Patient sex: M
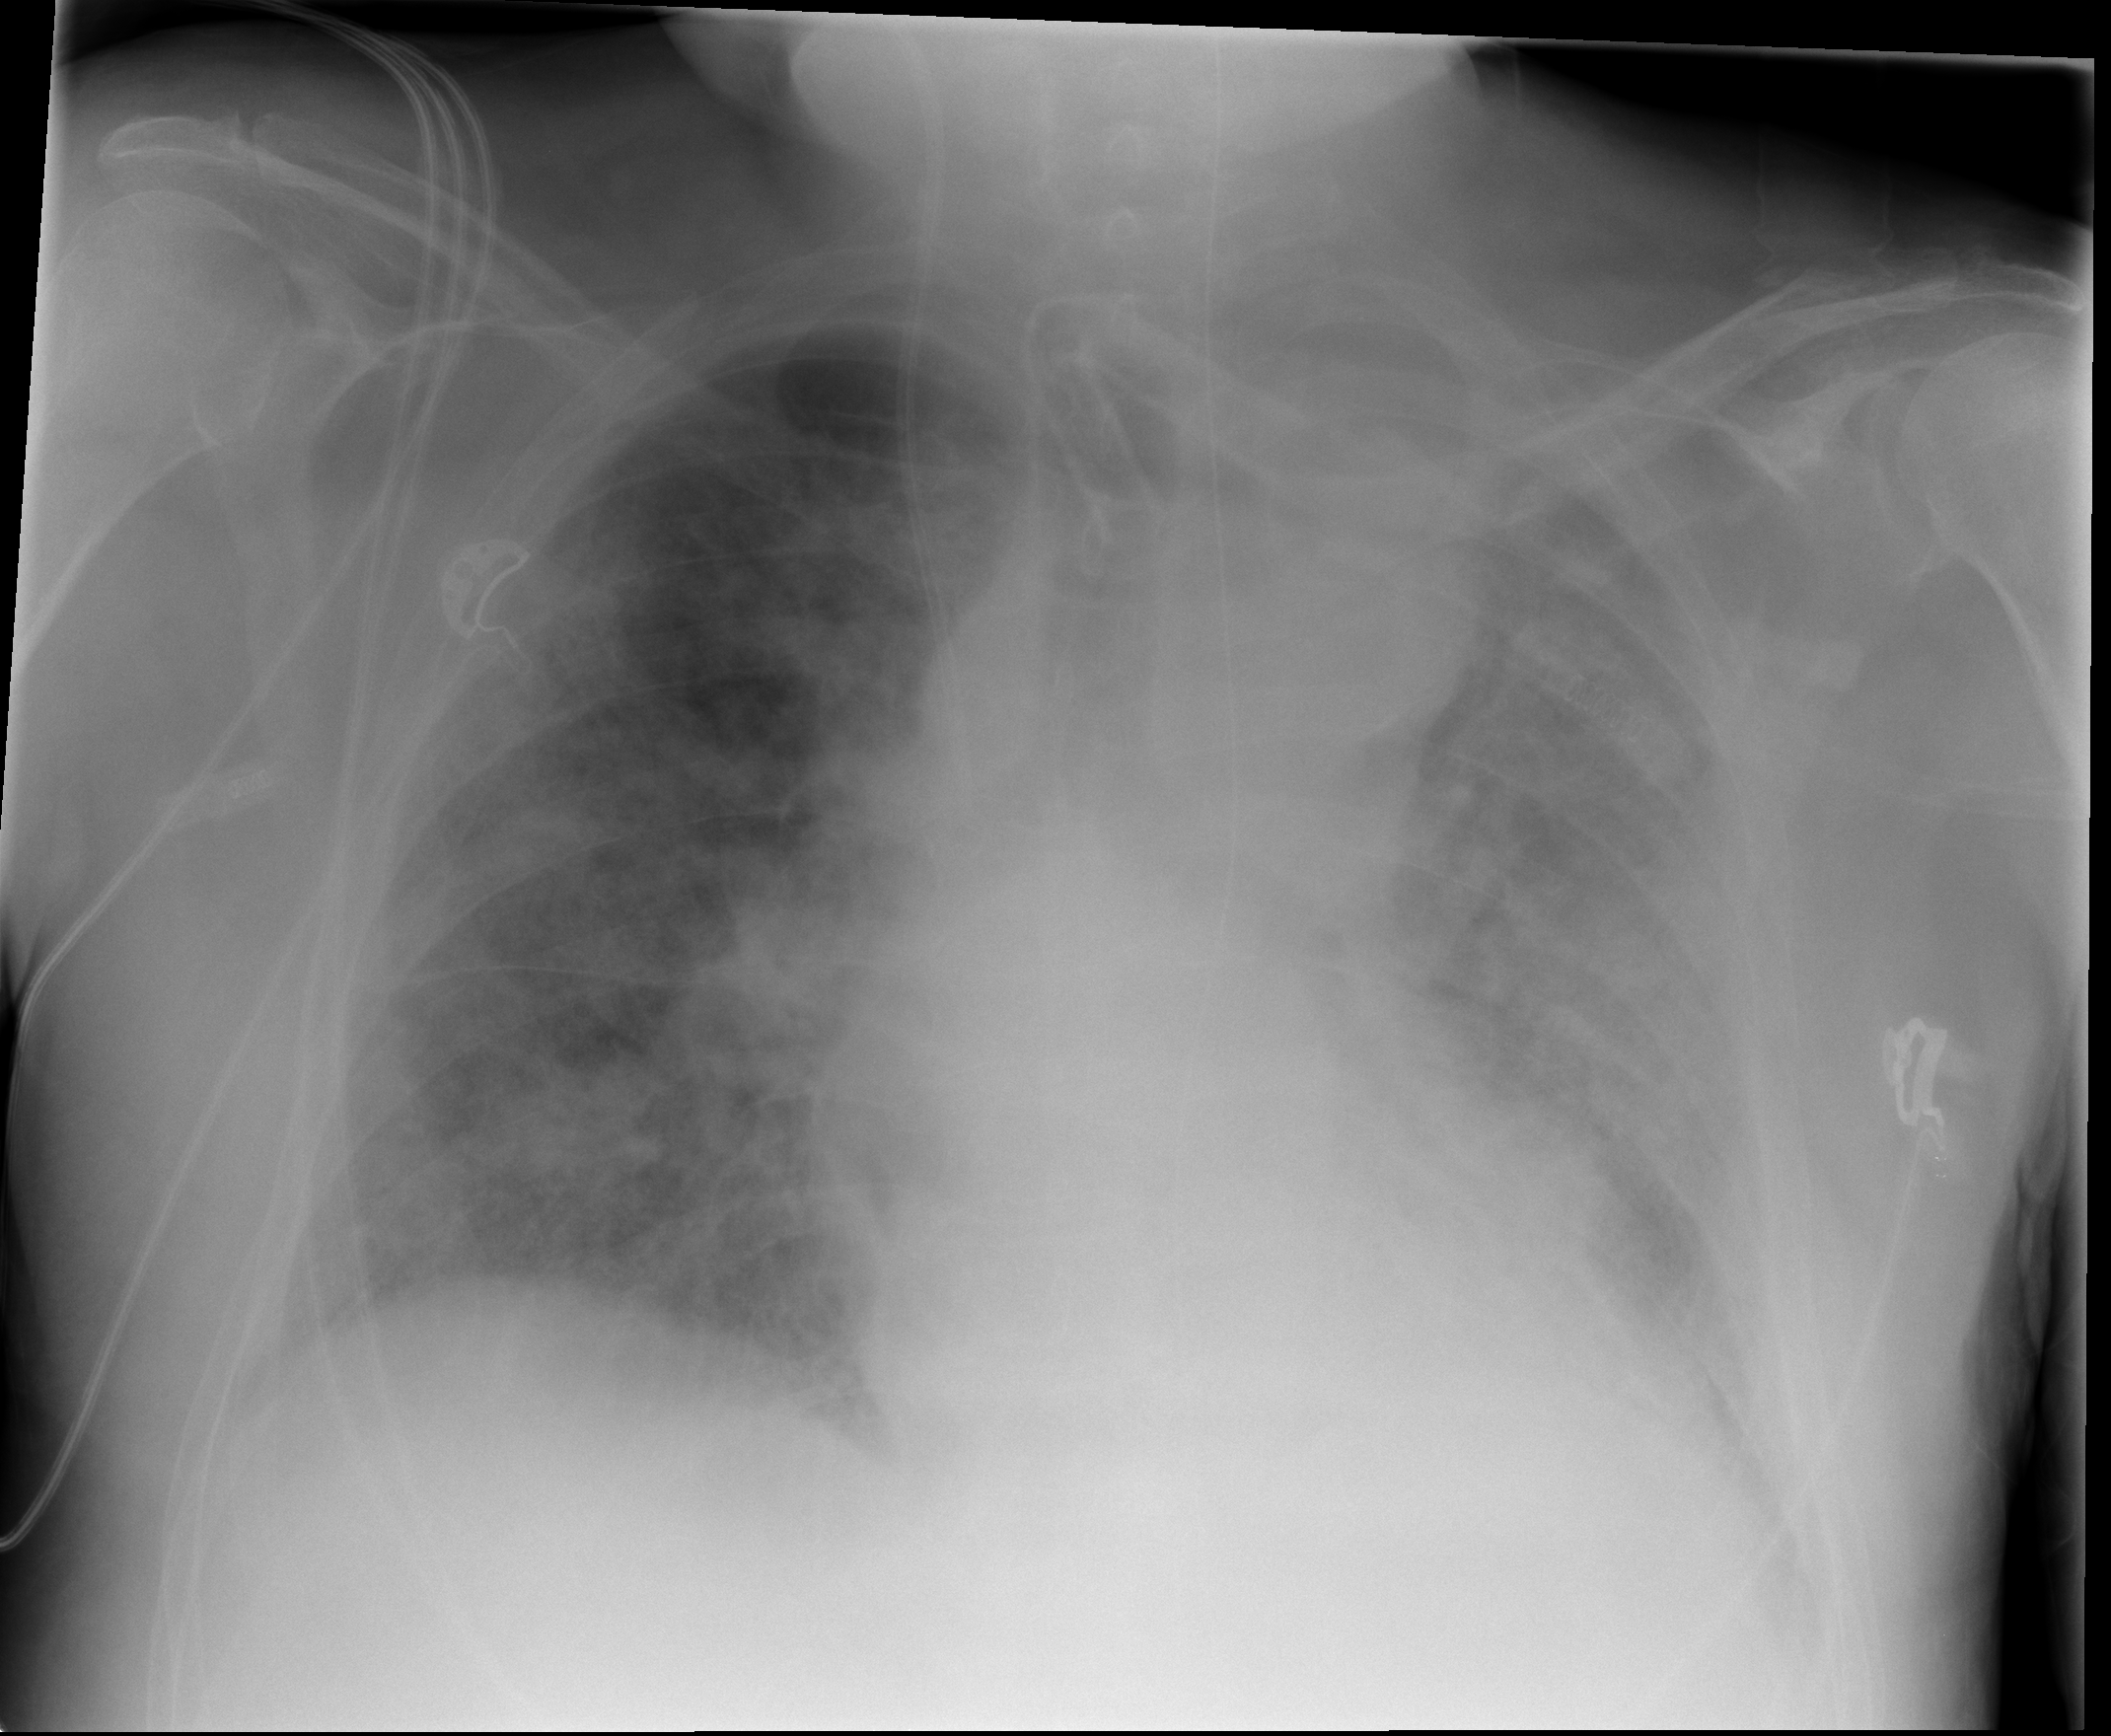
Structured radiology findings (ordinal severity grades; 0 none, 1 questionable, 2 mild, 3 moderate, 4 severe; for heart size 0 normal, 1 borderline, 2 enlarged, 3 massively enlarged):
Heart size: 2
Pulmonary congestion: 2
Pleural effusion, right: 0
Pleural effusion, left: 1
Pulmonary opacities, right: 2
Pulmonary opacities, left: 4
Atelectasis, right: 0
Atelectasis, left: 2